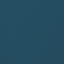
Land use / land cover: SeaLake